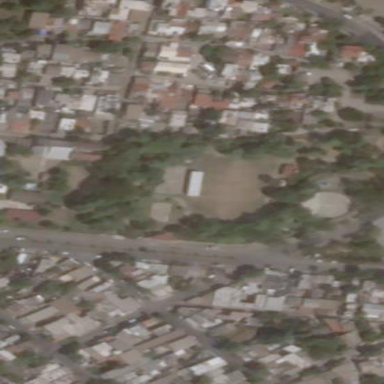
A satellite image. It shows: Park.